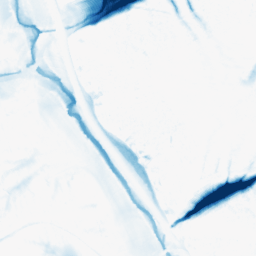
Category: morphological
Decomposition family: morphological
Decomposition parameters: operation: closing
size: 20
Upsampling method: cubic_mitchell
Upsampling parameters: scale: 8
Upsampling scale: 8